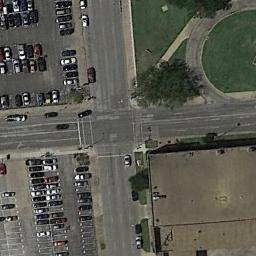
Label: intersection